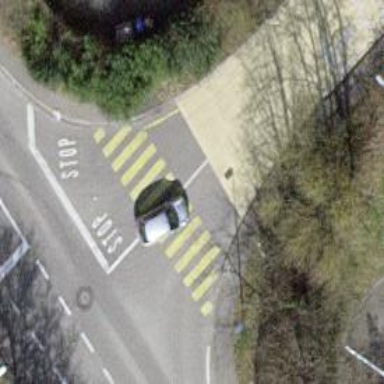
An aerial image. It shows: Marked road crossing.